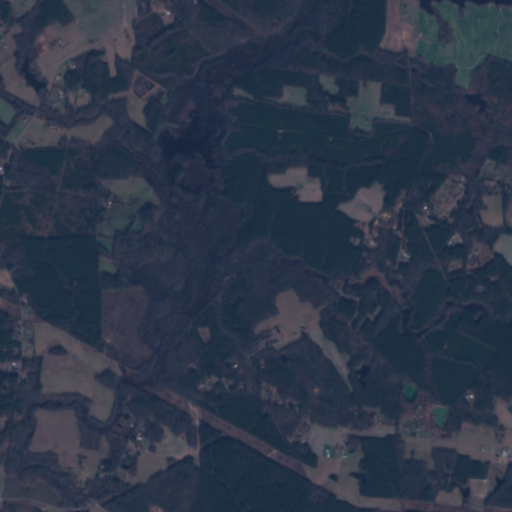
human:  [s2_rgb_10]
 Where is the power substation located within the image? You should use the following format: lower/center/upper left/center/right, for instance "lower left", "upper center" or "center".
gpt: The power substation is located in the lower left of the image.
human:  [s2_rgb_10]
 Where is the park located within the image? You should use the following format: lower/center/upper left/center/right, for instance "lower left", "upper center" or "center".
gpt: There is no park in the image.